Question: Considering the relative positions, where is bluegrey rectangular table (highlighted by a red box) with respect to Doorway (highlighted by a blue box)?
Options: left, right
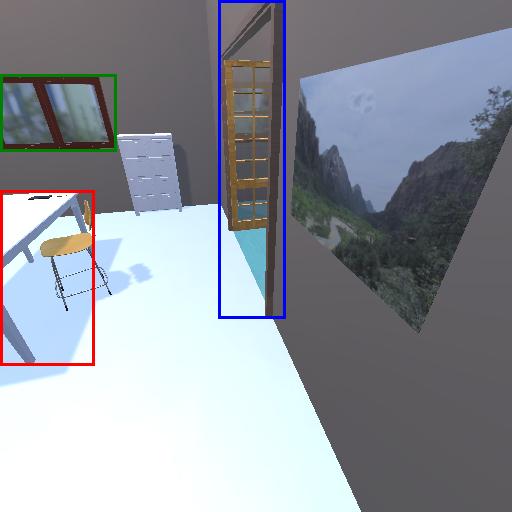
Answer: left